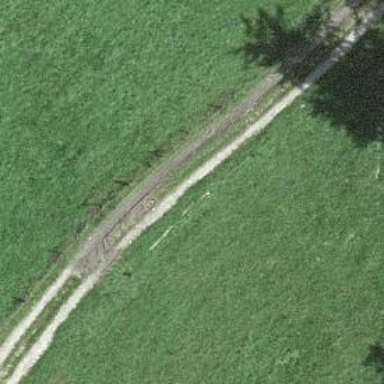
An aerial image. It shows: Track with grade 4 tracktype.